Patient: sex M, age 47
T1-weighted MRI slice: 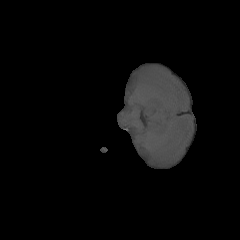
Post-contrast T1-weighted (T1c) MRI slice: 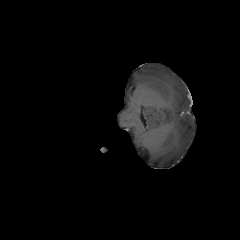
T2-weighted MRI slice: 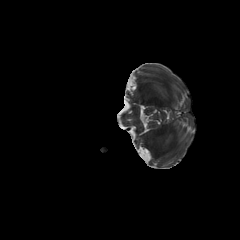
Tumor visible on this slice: no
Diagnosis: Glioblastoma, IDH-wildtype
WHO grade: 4